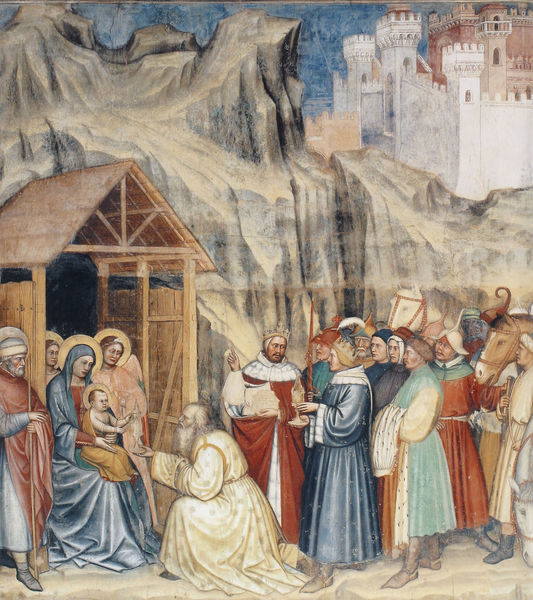
Titel: Cappella di S. Giorgio: Leben Jesu, Marienkrönung, Legende der hll. Georg, Katharina und Lucia
Künstler: Altichiero
Standort: Padua, Capella di S. Giorgio (EU - I - Venetien)
Schlagwörter: berg, blau, felsen, gemälde, himmel, mann, nackt, umhang, wolken, frauen, menschen, stadt, frau, holz, männer, szene, rot, schloss, weg, menge, stein, bild, hütte, gewand, mantel, kind, gotik, krone, pferd, pferde, engel, berge, fels, gebirge, mauer, besucher, könig, kerze, knie, zinnen, befestigung, burg, scheune, jungfrau, knien, geschenk, beten, heiligenschein, christus, jesus, mittelalter, stall, könige, heilige, anbeten, verehrung, heilig, maria, madonna, anbetung, jerusalem, hirten, schlösser, christi, josef, joseph, burgen, geburt, krippe, weihnachten, jesuskind, weisen, geschenke, gaben, morgenland, giotto, dreikönige, bethlehem, heilige drei könige, anbetung der könige, christkind, padua, arenakapelle, hl rei könige, christsu, weihancht, #pferd